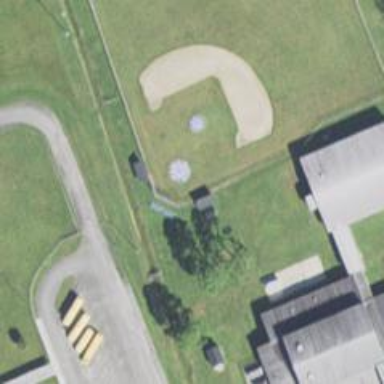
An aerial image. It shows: Baseball pitch for leisure land.